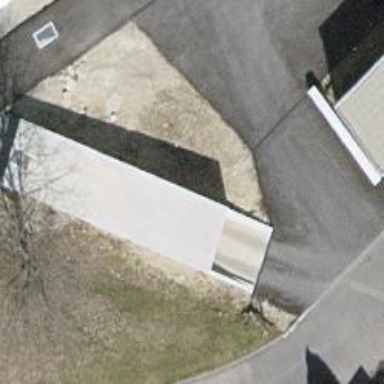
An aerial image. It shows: Parking entrance.